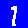
Digit: 1